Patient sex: F
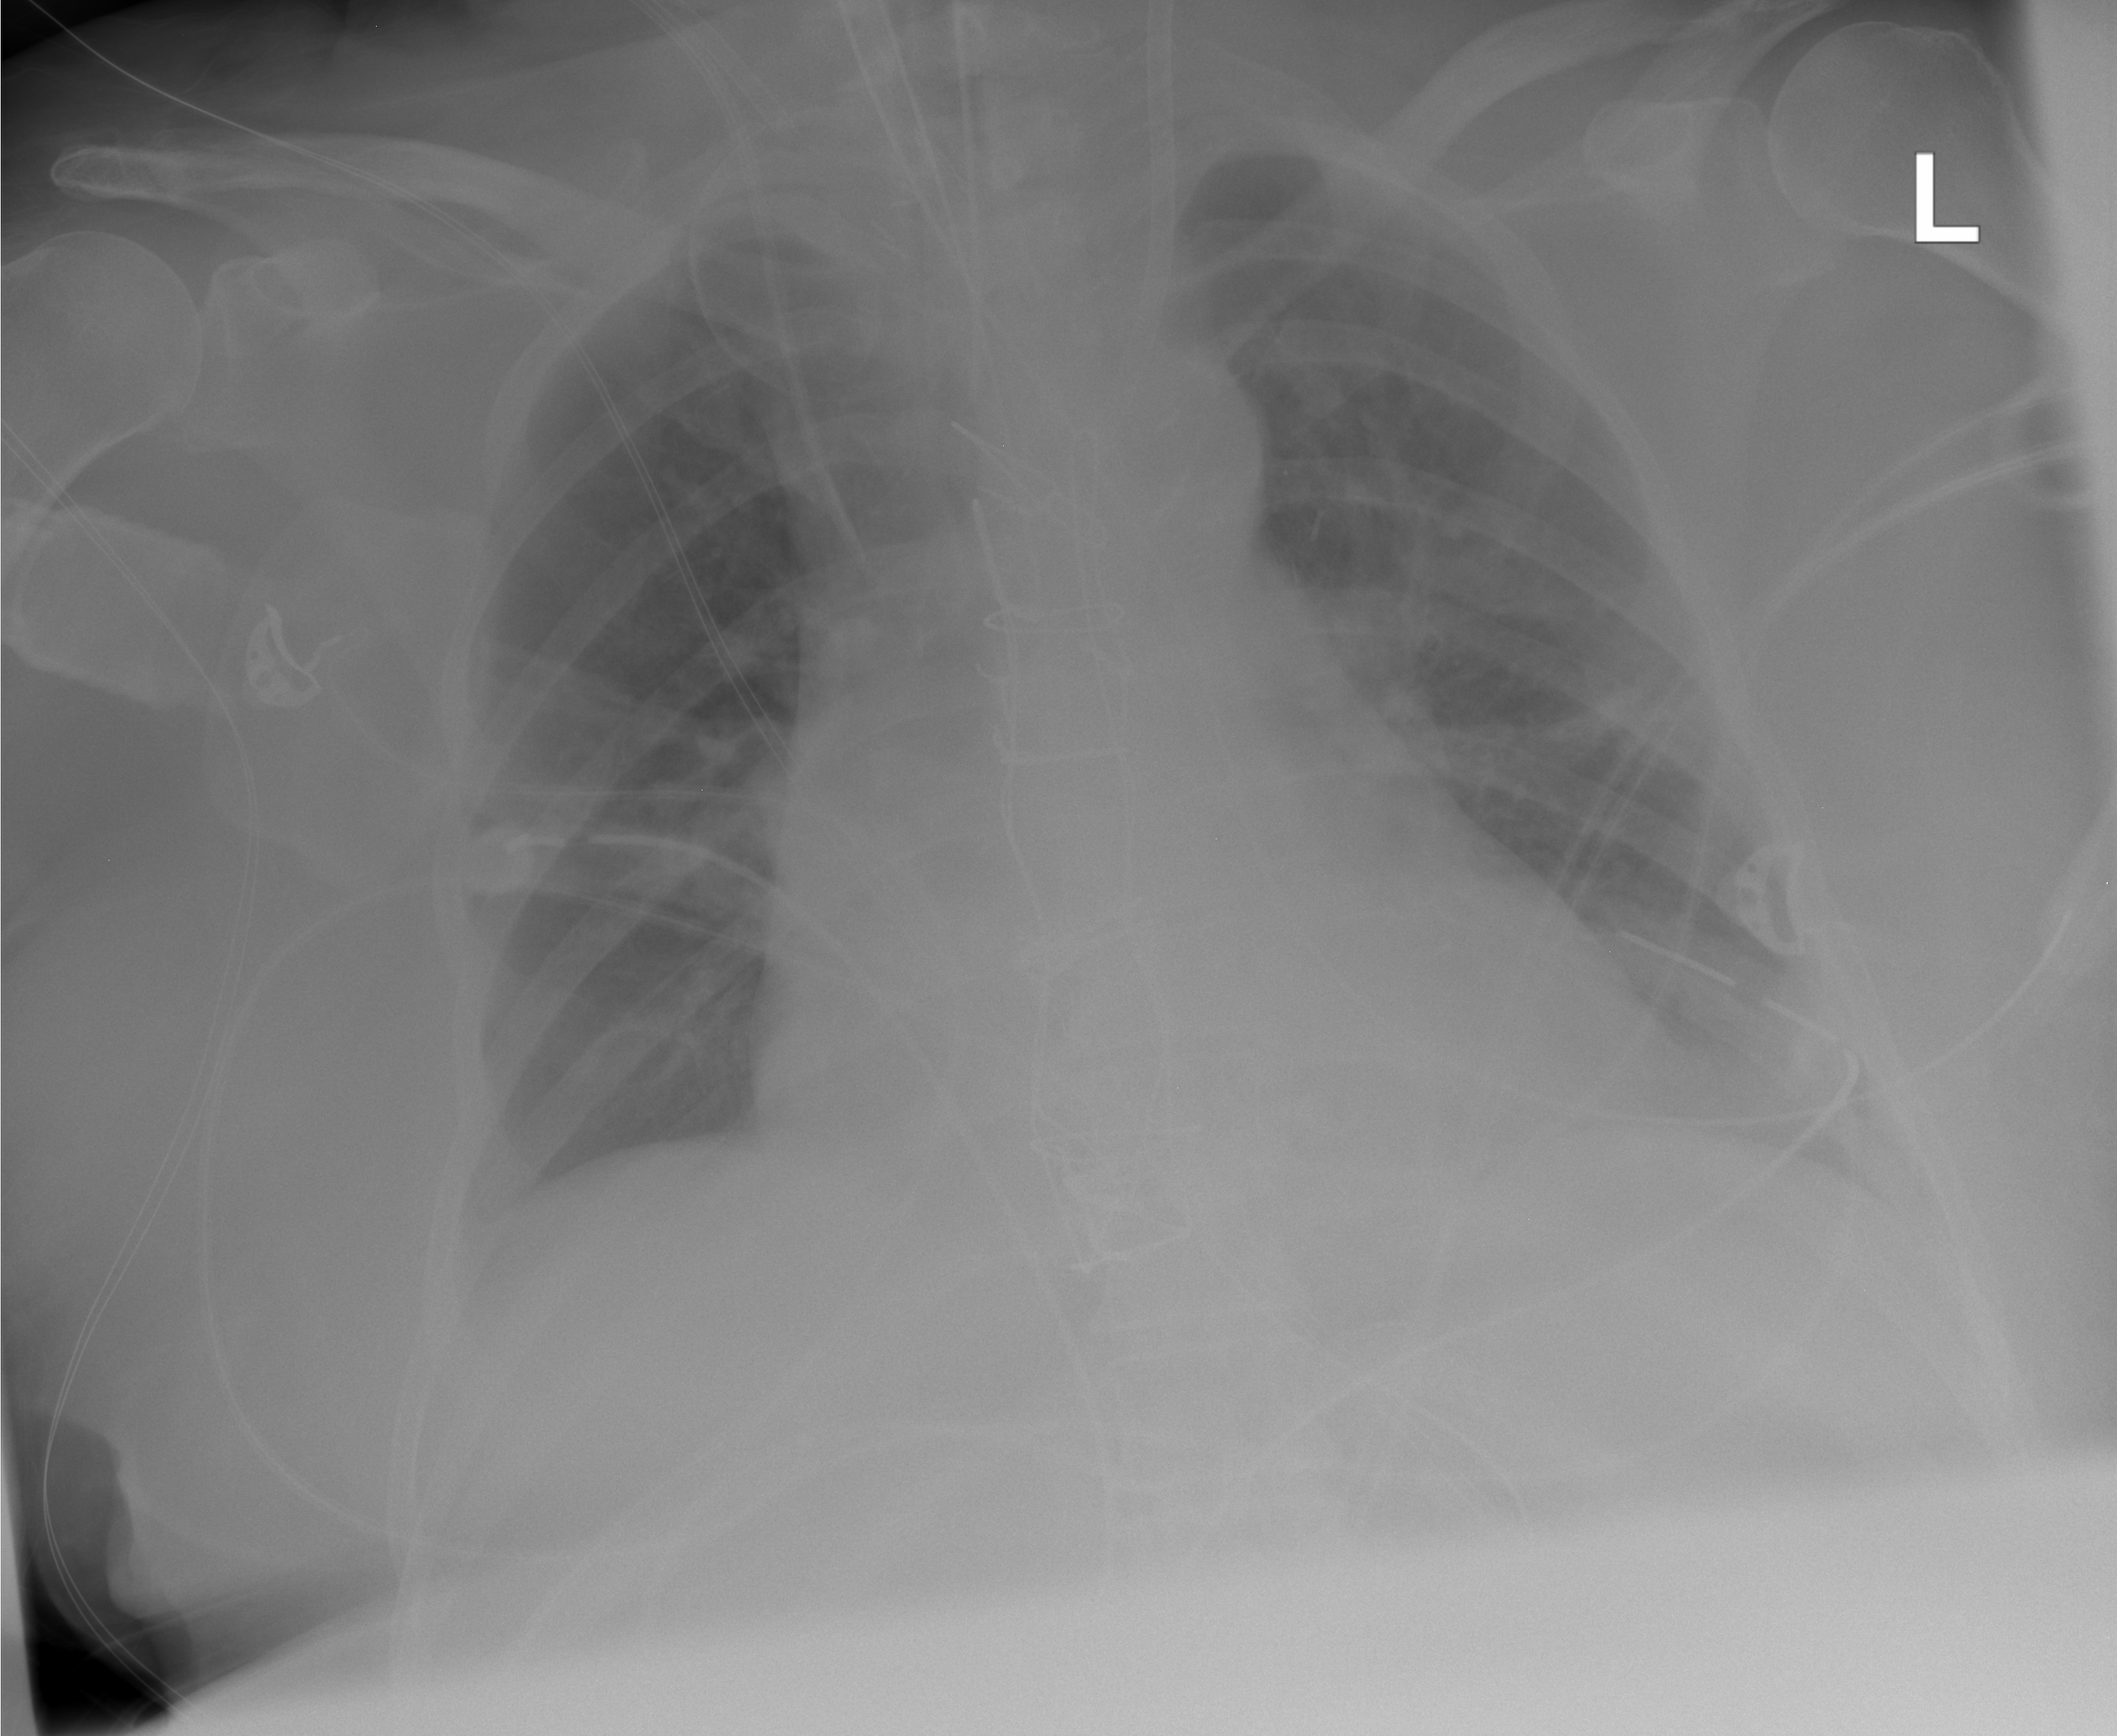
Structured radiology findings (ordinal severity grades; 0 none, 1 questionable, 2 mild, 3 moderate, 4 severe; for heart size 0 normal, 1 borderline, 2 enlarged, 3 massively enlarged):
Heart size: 2
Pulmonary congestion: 2
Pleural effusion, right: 0
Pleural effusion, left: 2
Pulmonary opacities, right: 0
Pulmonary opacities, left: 0
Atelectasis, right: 0
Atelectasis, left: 2